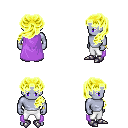
a pixel art fantasy rpg character, male body template, dark elf, purple skin, lavender cape, white pants, gold princess hairstyle, bracelets, metal boots, four views (front, back, left, right), 2x2 character sprite sheet, small pixel art, hard edges, no anti-aliasing